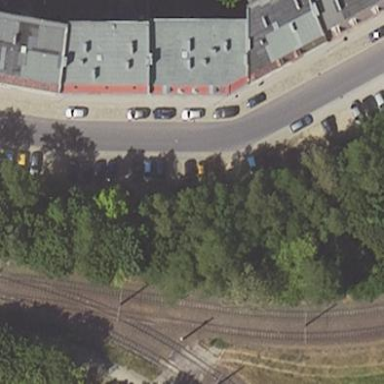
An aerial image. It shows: Parking lane area.